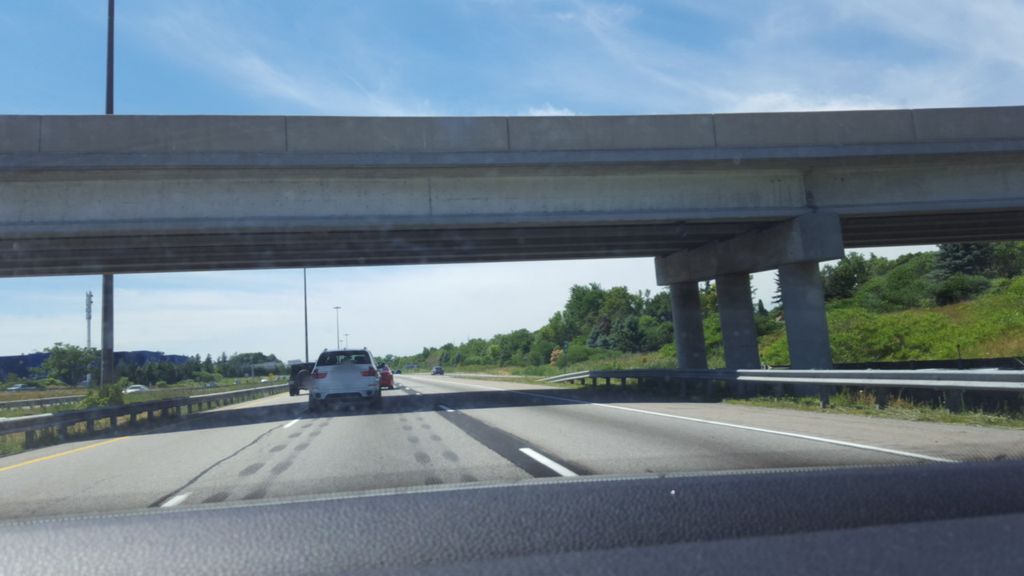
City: hamilton